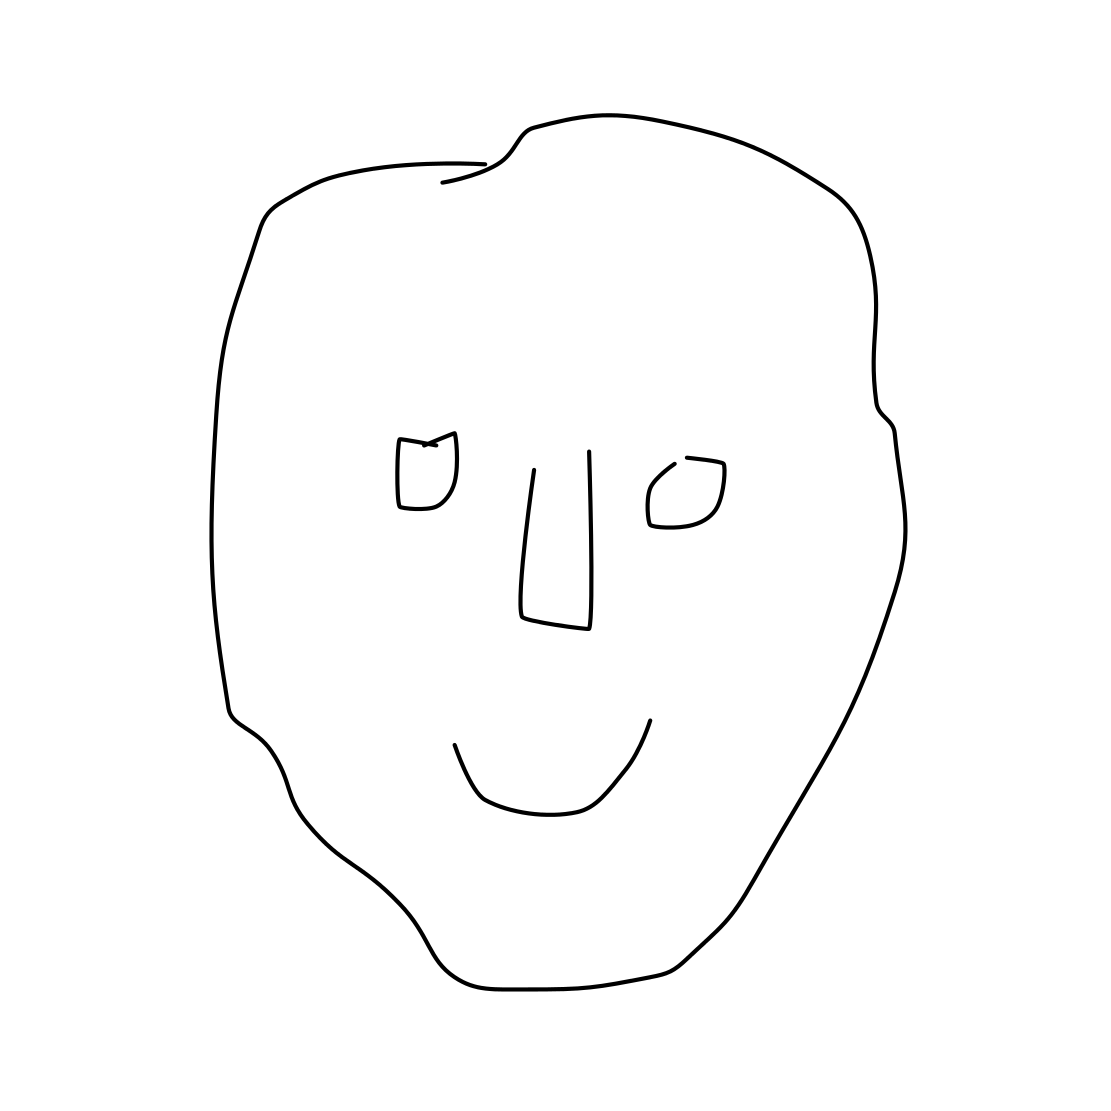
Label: face